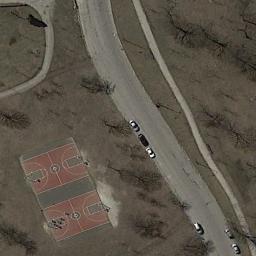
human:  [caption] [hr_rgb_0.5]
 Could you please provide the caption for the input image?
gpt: Two basketball courts on the lawn with some trees and a road beside .

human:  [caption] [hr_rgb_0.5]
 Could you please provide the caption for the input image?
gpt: There are two basketball courts on the bare land,Next to the road .

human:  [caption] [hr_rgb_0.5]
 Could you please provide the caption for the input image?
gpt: There are two blue basketball courts beside the green land .

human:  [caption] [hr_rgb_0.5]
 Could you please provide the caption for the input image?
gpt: There are two basketball courts on the open place next to a road .

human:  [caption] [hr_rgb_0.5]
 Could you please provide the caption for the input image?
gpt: Several cars are on the road next to two basketball courts .